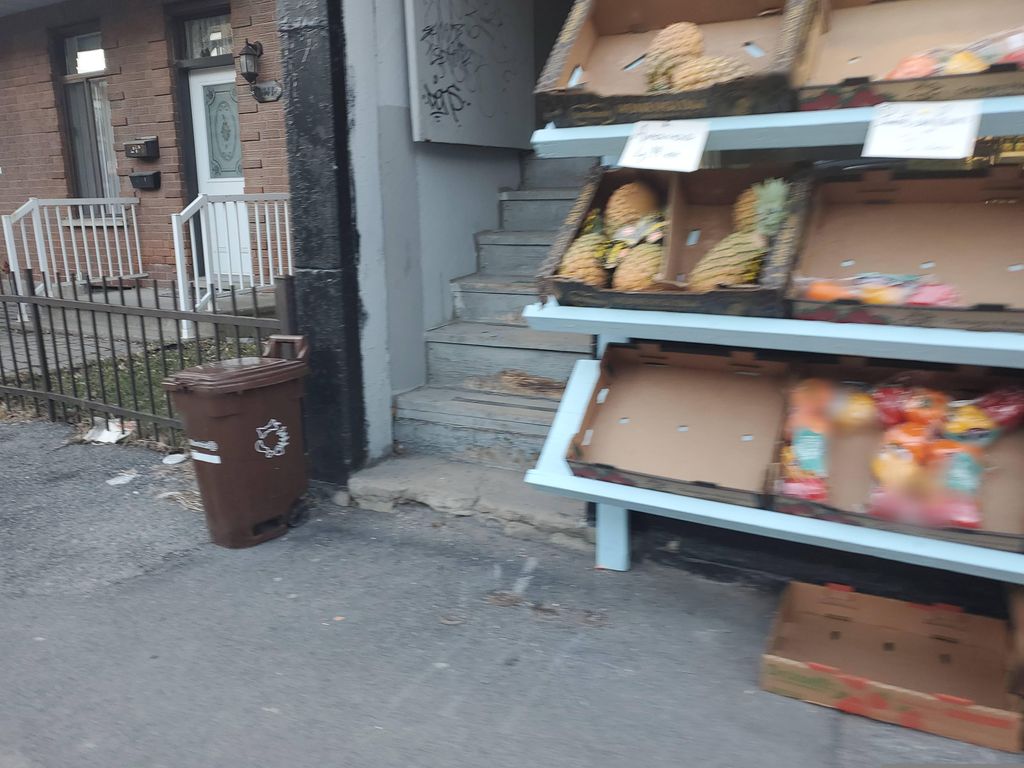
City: montreal